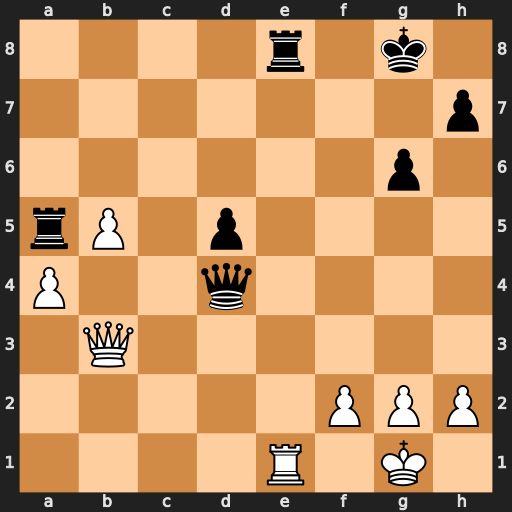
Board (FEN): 4r1k1/7p/6p1/rP1p4/P2q4/1Q6/5PPP/4R1K1
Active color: w
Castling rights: -
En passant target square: -
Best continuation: Rxe8+ Kf7 Re1